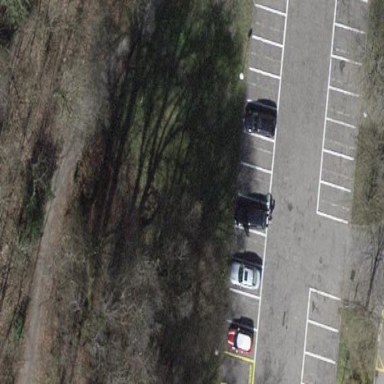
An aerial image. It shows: Parking area with surface.